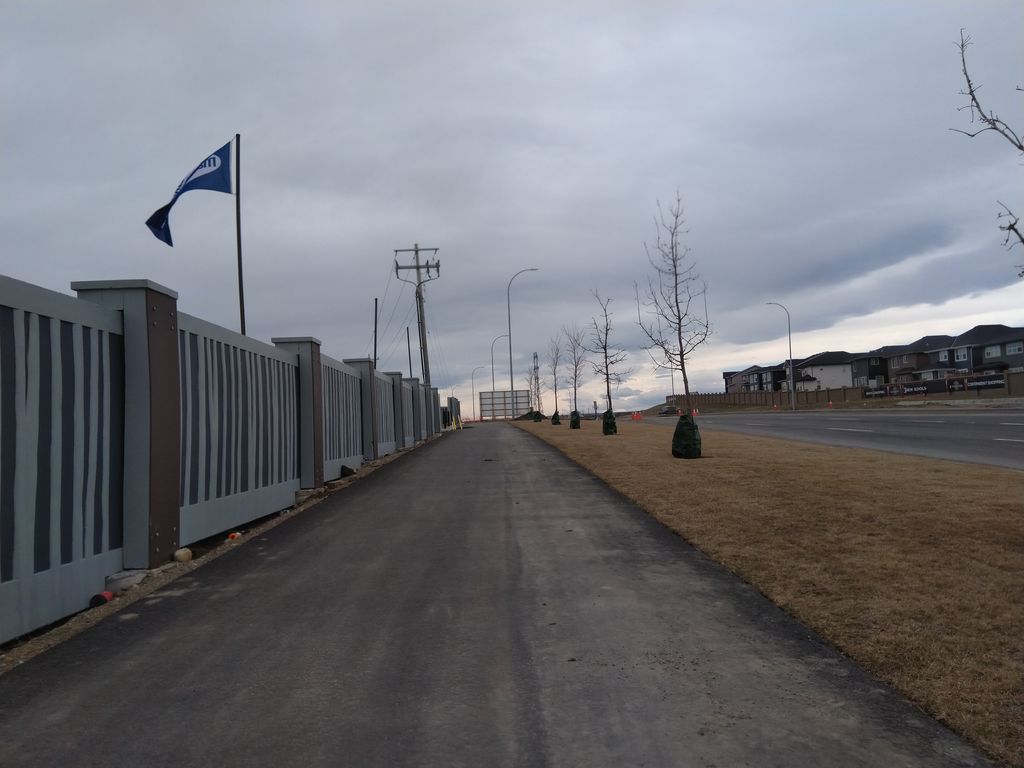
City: calgary